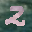
Label: 2